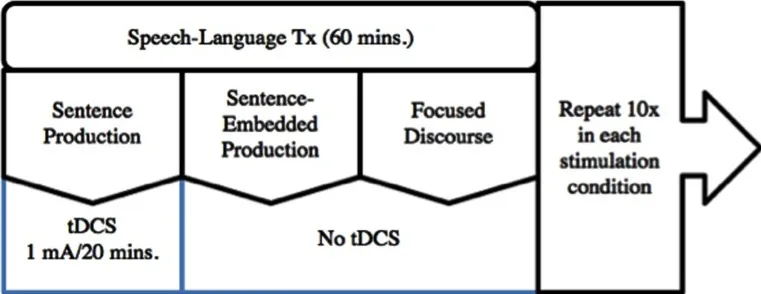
One iteration of the experimental therapy protocol.
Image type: chart (chart)